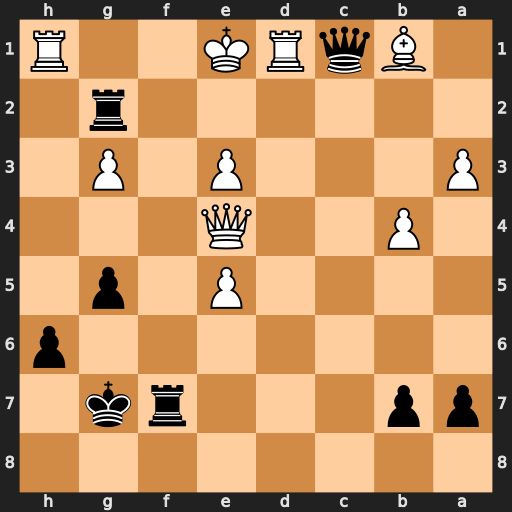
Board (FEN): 8/pp3rk1/7p/4P1p1/1P2Q3/P3P1P1/6r1/1BqRK2R
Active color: b
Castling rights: K
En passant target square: -
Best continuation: Qc3+ Rd2 Qxd2#